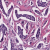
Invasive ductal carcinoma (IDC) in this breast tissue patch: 1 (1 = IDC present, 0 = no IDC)